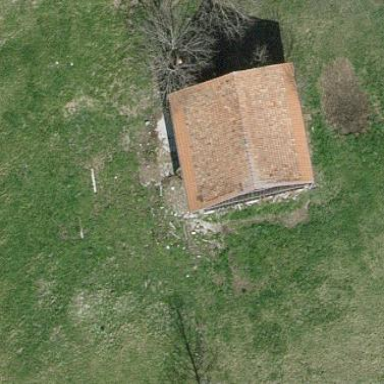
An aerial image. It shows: Farm auxiliary building.